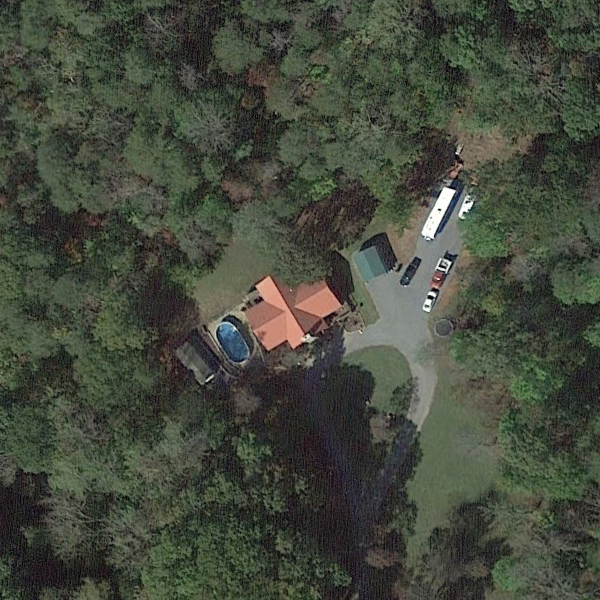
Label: SparseResidential